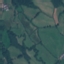
Label: Pasture